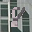
Label: 8